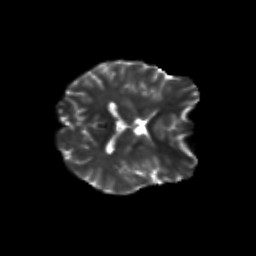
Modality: T2w
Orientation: axial
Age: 21
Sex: male
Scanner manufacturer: siemens
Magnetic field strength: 3 T
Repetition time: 3.5 s
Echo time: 0.125 s